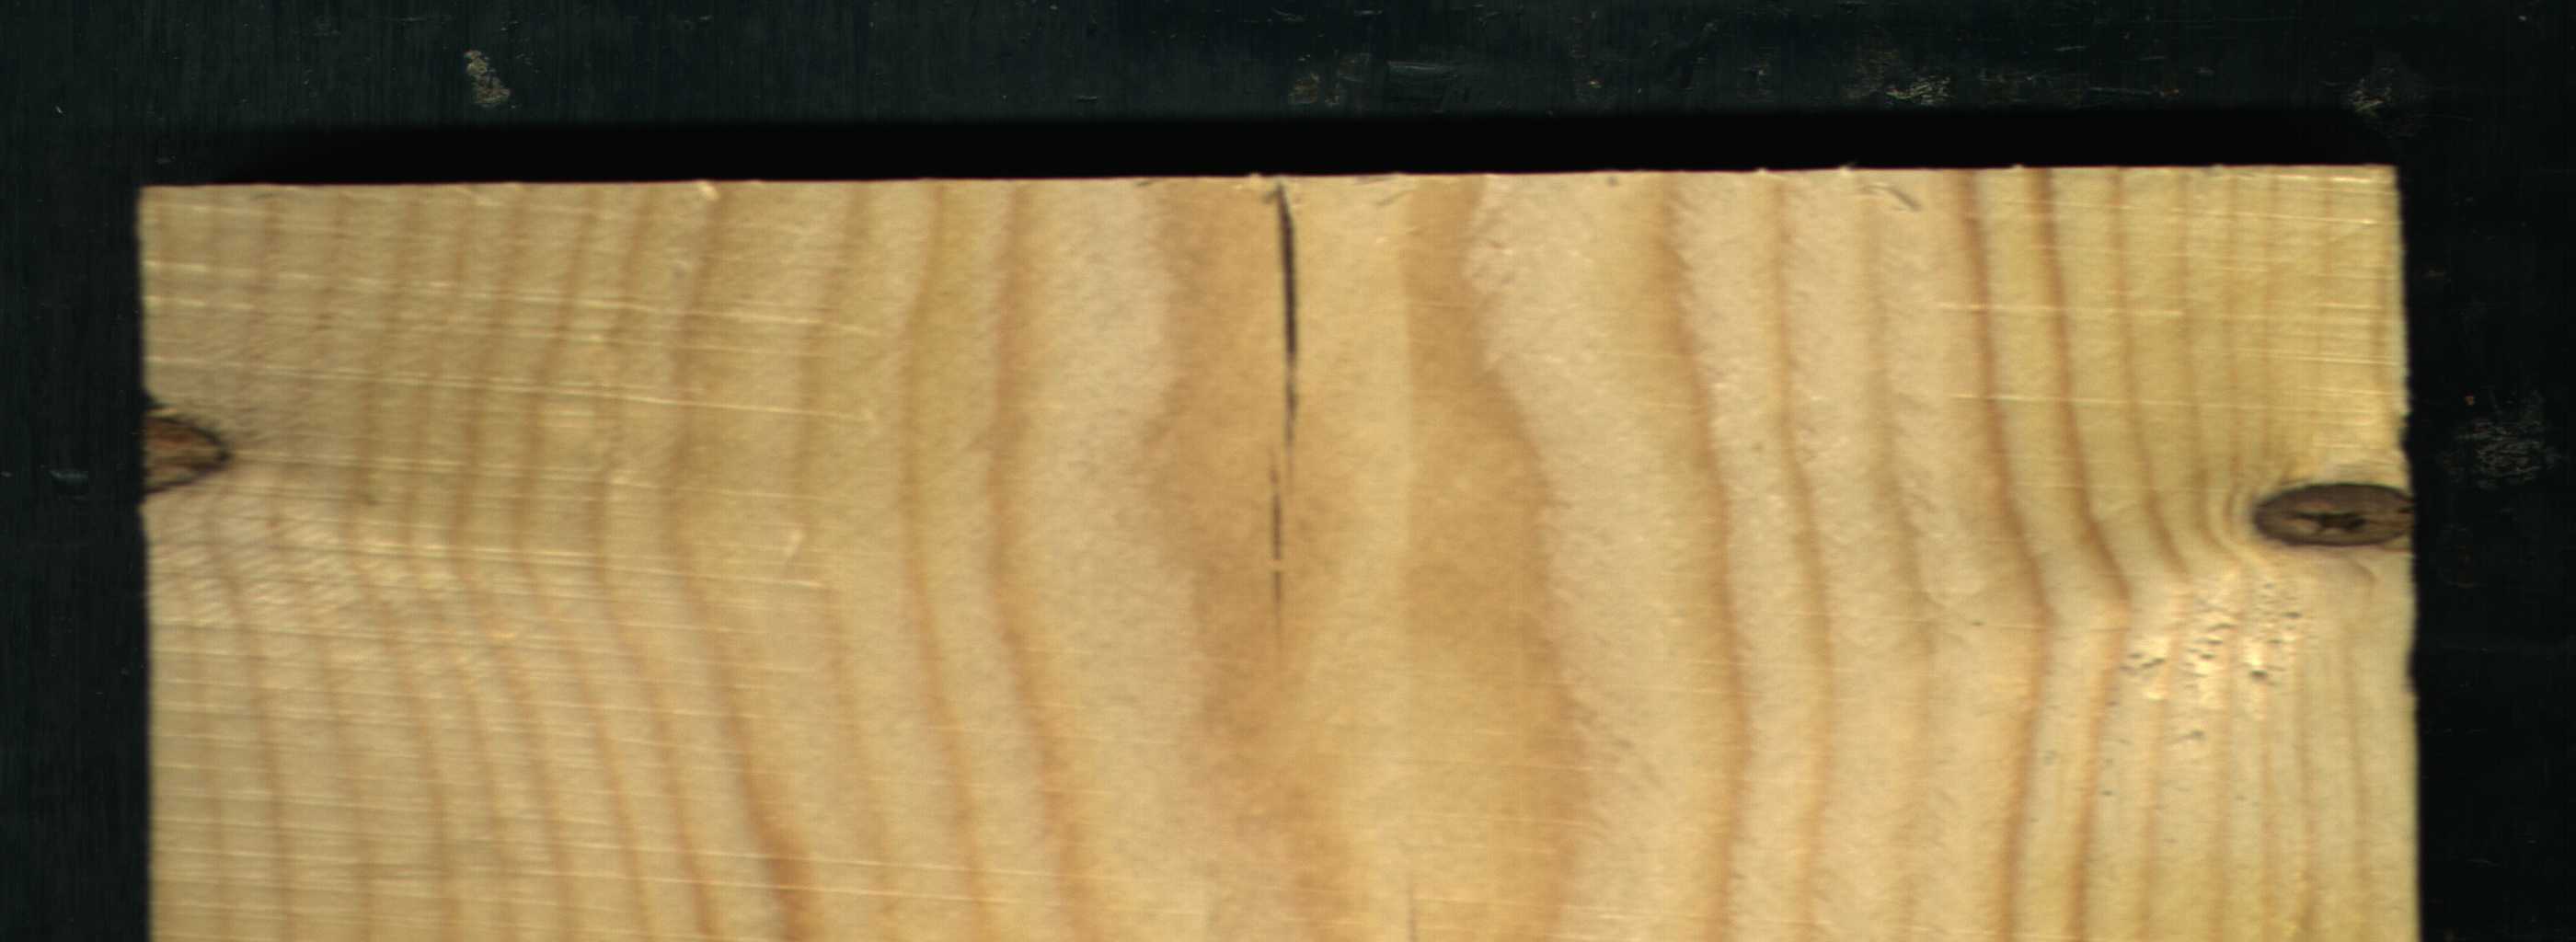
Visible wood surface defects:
Crack
Dead_Knot
Dead_Knot